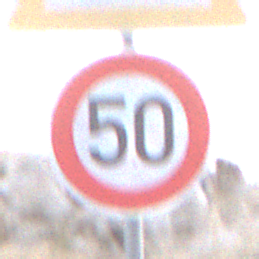
Verkehrszeichen: Geschwindigkeit50
Zusatzzeichen oben: Gefahrenstelle
Umgebung: Outdoor, Suburban
Tageszeit: SunriseSunset
Wetter: Clear
Licht: Natural
Jahreszeit: NotSpecified
Kontrast: LowContrast